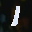
Label: 1